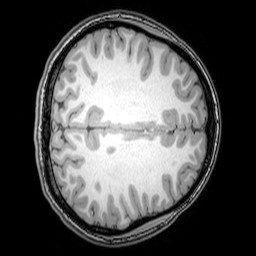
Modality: T1w
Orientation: axial
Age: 25
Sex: female
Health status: healthy
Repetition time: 0.081 s
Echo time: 0.037 s